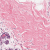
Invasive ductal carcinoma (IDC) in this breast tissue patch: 0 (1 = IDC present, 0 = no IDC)